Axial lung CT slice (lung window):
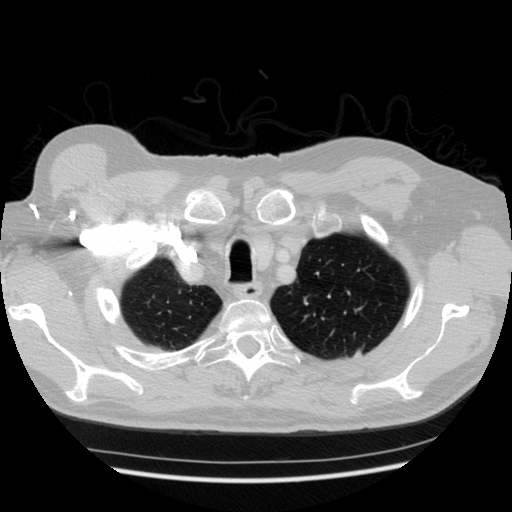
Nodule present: no